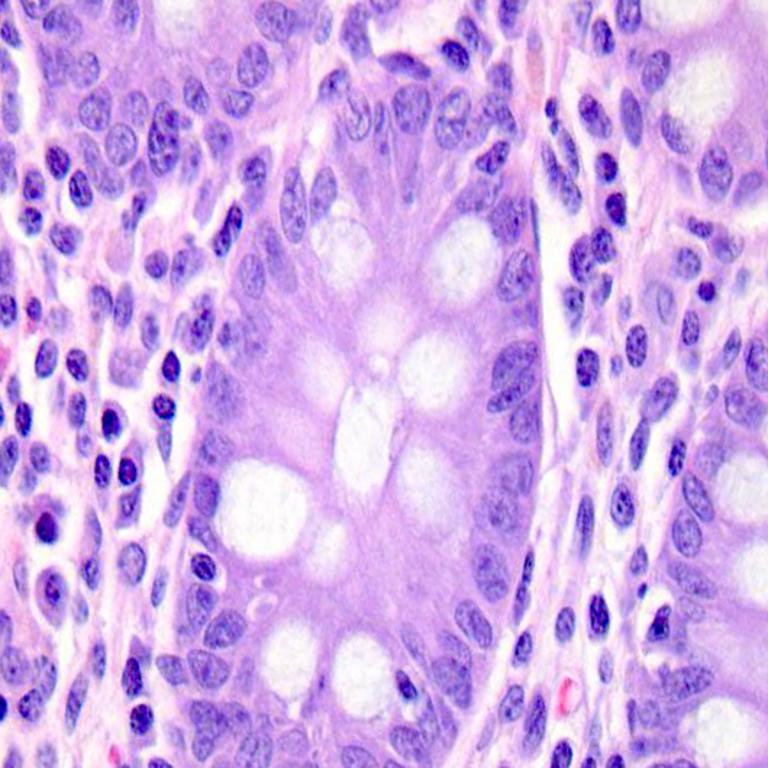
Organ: colon
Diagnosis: benign